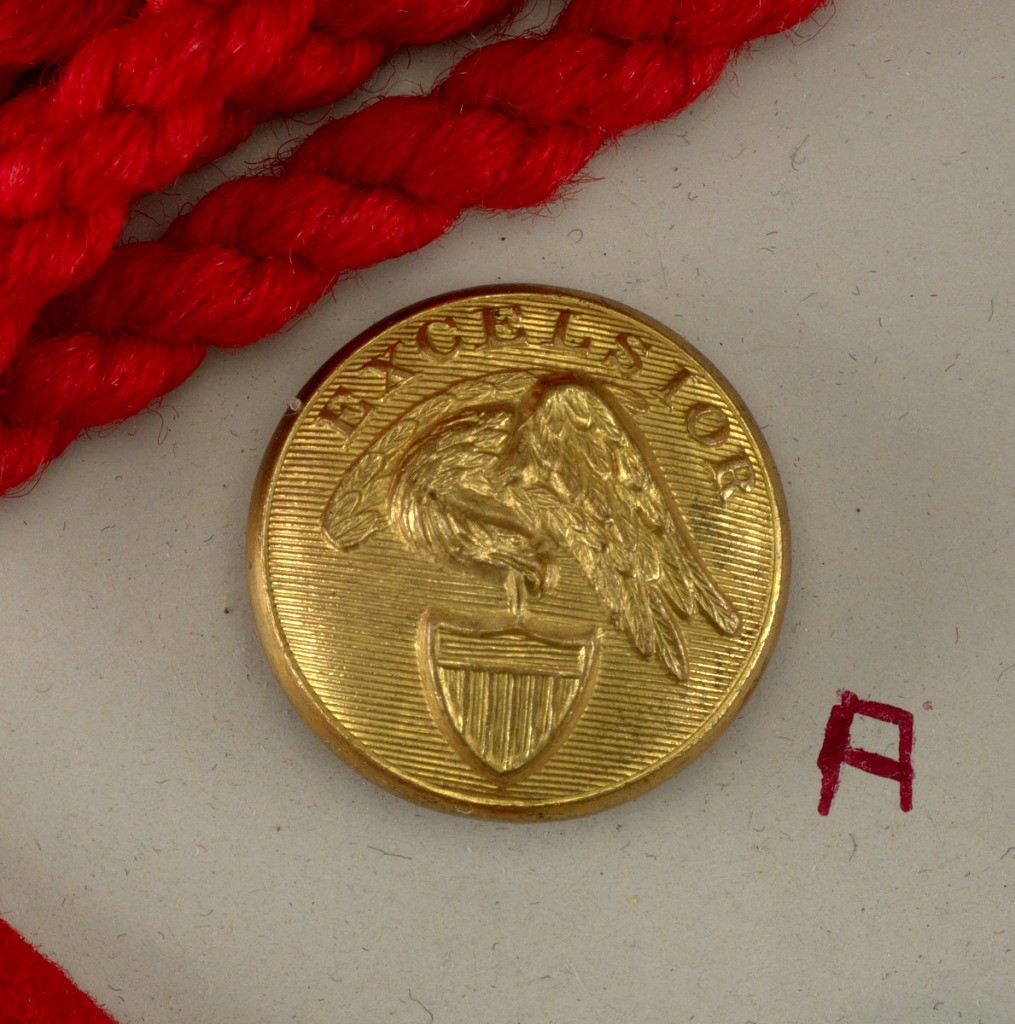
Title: Button
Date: ca. 1880
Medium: Brass
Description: Component -a is on card i80-3
a: circular brass button; at the top, the motto: Excelsior; below that a flying eagle, head to left, holding a shield in his mouth. On reverse: H. V. Allien & Co. N.Y.; b: similar button but smaller. On reverse: H. V. A & Co. N.Y. -a,b have brass shanks.